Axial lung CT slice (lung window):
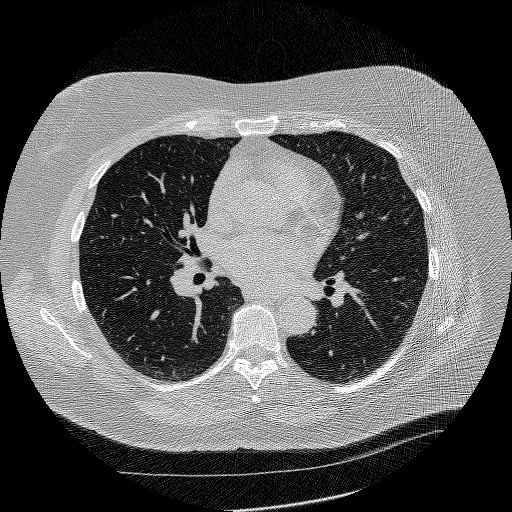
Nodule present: no